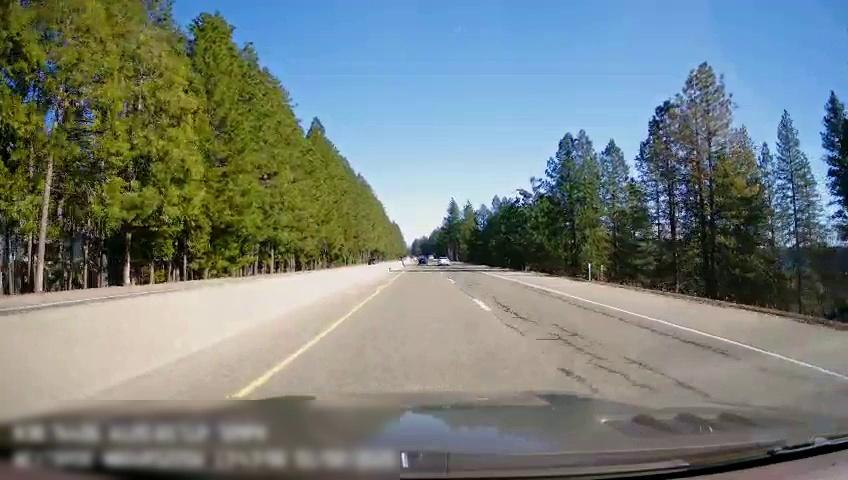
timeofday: Day
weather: Sunny
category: Drivable Space
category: Drivable Space
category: Vehicles | Car
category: Vehicles | Car
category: Vehicles | Car
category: Lanes | Alternate Lane
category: Lanes | Current Lane
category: Lanes | Alternate Lane
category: Lanes | Opposite Lane